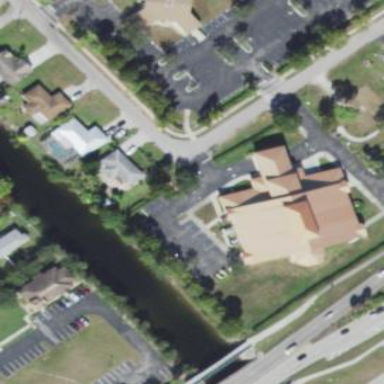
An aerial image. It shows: Building serving as place of worship.